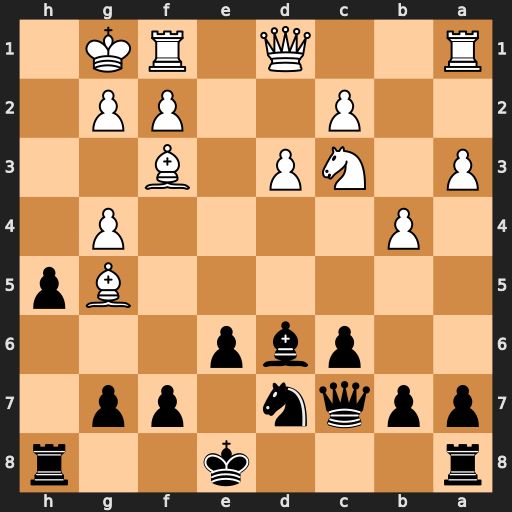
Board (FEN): r3k2r/ppqn1pp1/2pbp3/6Bp/1P4P1/P1NP1B2/2P2PP1/R2Q1RK1
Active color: b
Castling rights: kq
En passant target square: -
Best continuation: Bh2+ Kh1 hxg4